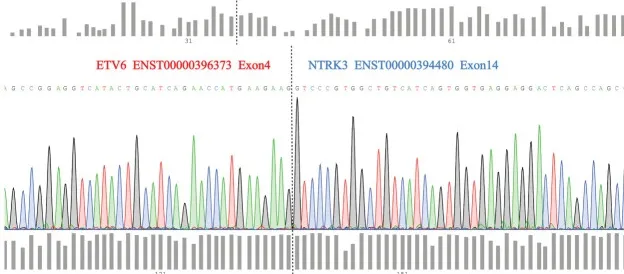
Sanger sequencing validation of ETV6-NTRK3 fusion and dashed lines (black) indicate breakpoint position.
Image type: chart (chart)